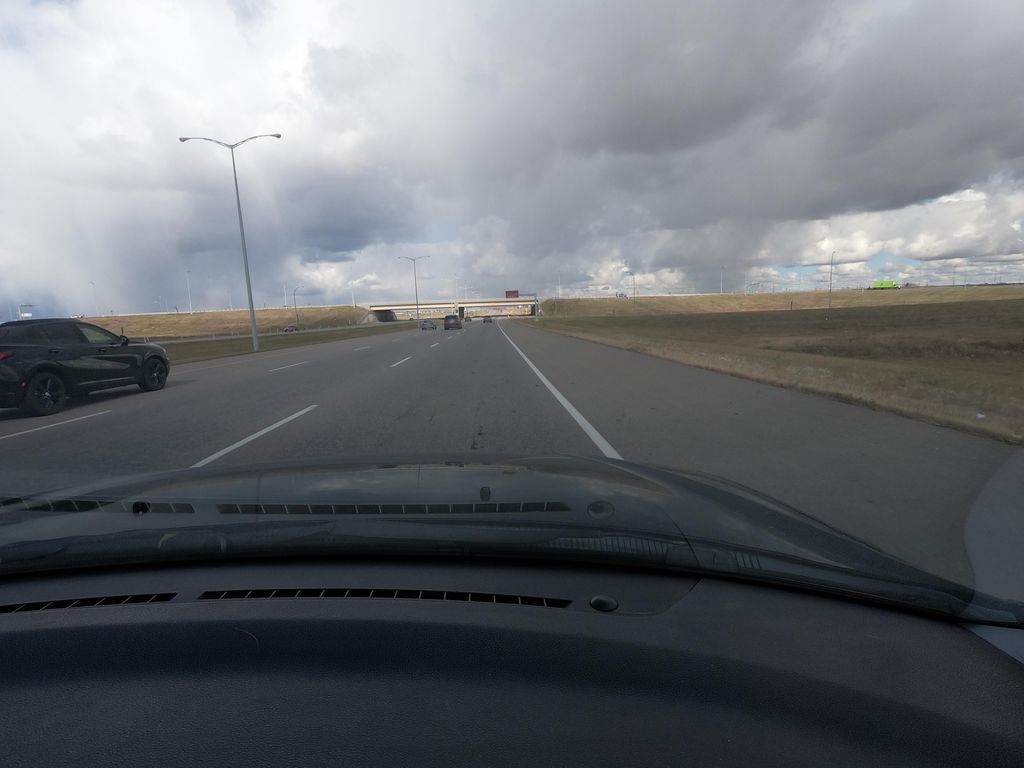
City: calgary